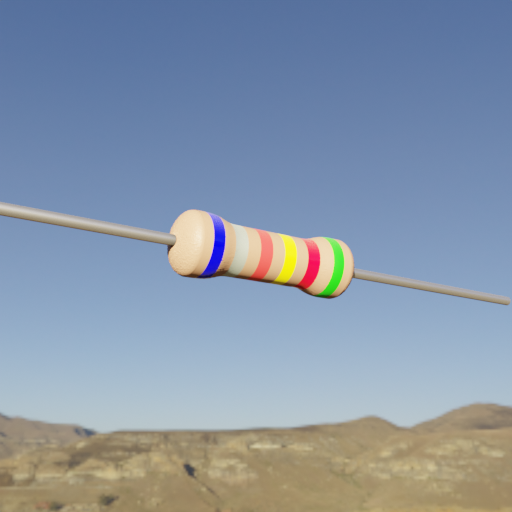
Resistor colour bands (in order): blue, silver, red, yellow, red, green